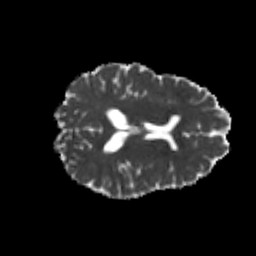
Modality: MD
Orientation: axial
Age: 24
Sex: female
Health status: healthy
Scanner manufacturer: philips
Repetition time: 7.389 s
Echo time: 0.08599 s